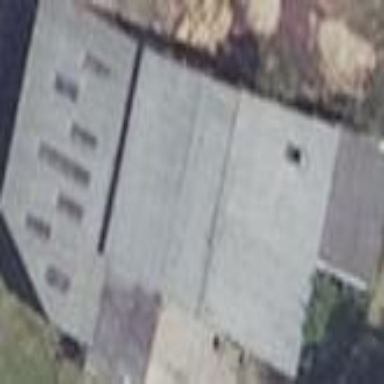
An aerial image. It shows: Shed building.